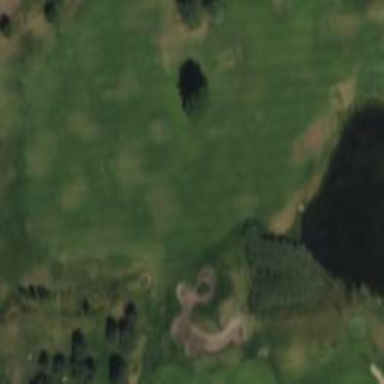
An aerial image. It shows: Golf hole.